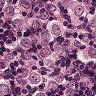
Metastatic tissue present: yes